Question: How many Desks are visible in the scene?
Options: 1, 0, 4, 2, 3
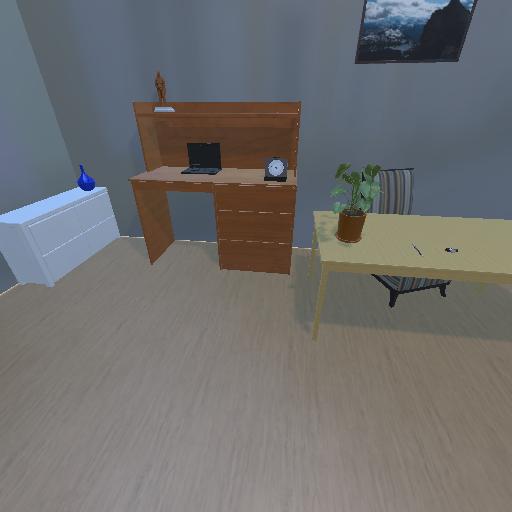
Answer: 1